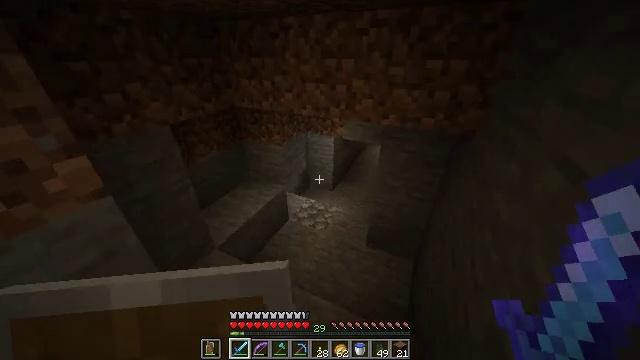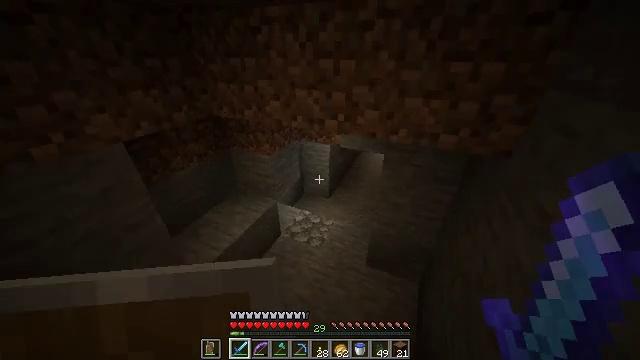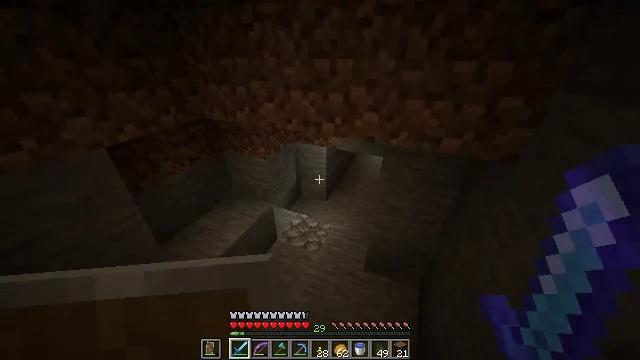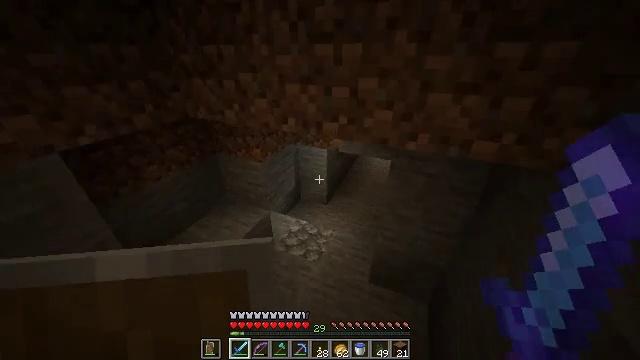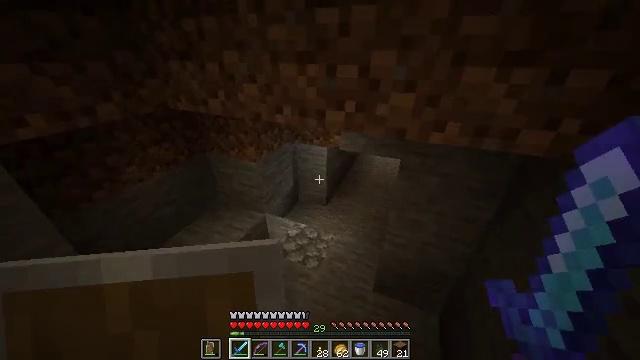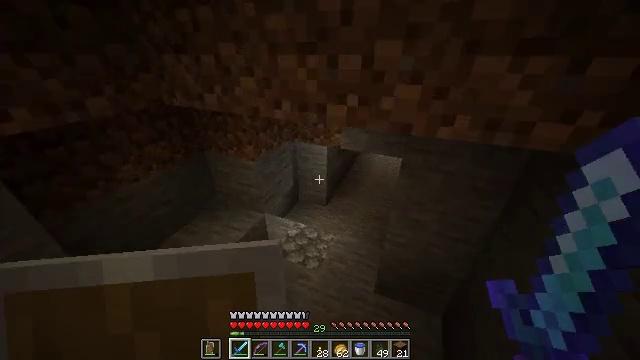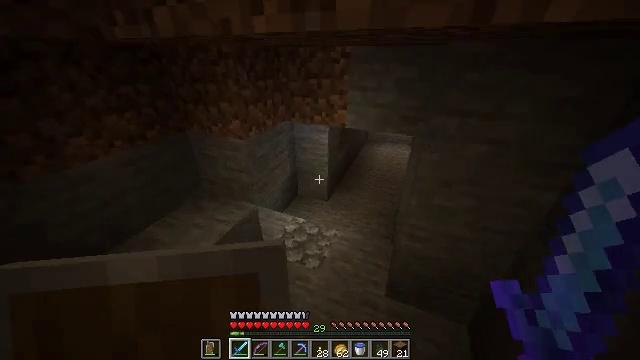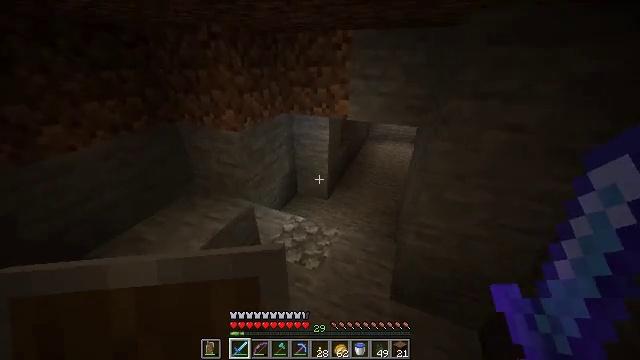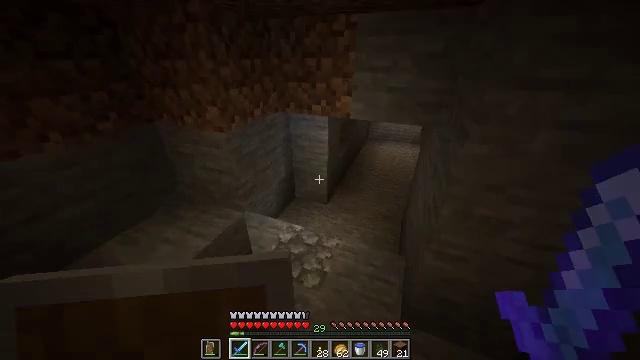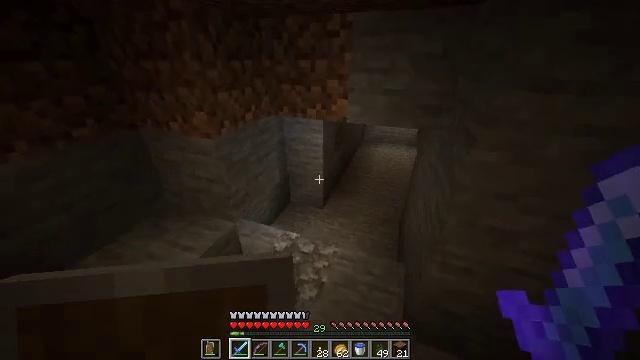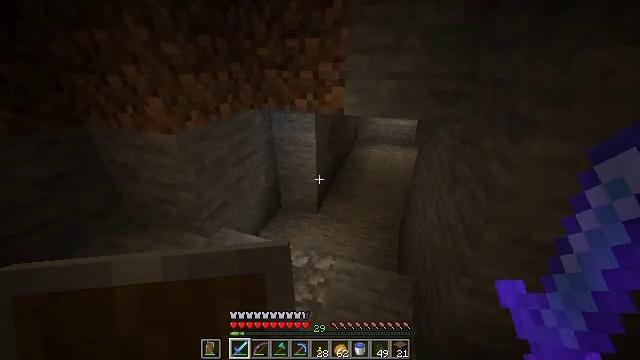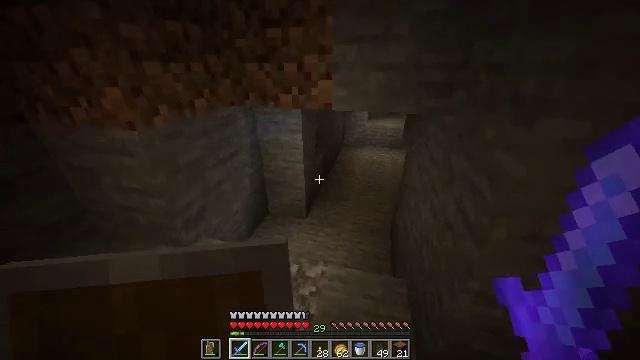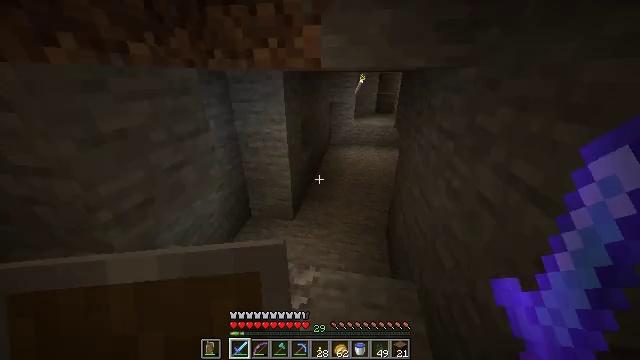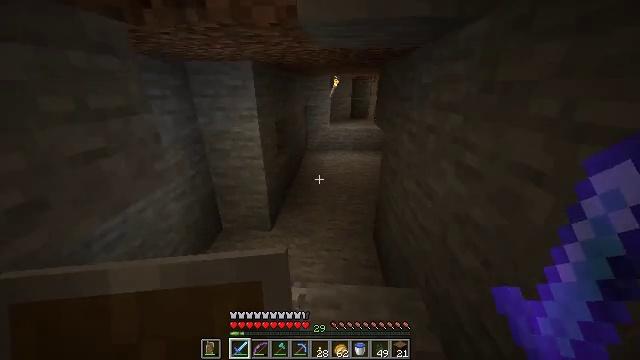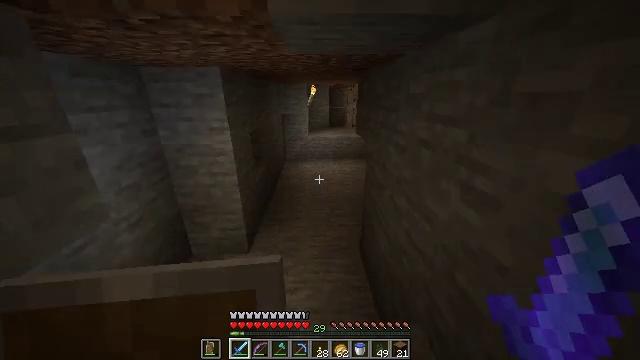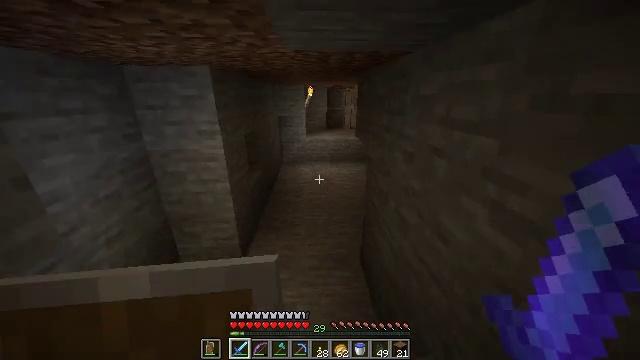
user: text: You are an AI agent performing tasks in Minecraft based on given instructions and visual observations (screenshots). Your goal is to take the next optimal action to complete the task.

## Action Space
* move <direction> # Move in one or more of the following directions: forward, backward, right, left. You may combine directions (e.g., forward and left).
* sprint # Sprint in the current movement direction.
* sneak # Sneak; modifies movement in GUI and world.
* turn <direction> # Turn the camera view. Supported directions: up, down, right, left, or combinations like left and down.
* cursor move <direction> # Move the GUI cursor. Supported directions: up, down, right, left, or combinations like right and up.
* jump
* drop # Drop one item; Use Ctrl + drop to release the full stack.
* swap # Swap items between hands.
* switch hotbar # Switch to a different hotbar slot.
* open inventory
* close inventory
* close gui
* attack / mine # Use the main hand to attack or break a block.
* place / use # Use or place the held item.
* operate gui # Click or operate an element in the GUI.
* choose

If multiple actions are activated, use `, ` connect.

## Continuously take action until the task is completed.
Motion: motion action
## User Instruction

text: Gather beetroots by breaking the plants.
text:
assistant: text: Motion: move forward, turn right
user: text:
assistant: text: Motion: move forward
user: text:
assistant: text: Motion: move forward
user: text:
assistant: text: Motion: move forward
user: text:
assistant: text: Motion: move forward
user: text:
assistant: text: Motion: move forward
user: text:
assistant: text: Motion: move forward
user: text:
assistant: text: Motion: move forward
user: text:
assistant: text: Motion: move forward, turn right
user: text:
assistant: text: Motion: move forward, turn right
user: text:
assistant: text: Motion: move forward, turn right and up
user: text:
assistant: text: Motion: move forward, turn right and up
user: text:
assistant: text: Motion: move forward, turn right and up
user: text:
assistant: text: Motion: move forward, turn right and up
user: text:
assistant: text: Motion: move forward
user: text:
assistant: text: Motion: move forward, turn right
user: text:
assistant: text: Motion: move forward, turn right and up
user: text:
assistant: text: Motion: move forward
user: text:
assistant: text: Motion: move forward, sprint
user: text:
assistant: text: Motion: move forward, sprint
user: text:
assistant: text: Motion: move forward
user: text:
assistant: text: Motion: move forward
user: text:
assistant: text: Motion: move forward
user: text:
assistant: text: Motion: move forward
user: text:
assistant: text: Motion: move forward
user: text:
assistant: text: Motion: move forward
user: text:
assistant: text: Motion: move forward
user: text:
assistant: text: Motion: move forward
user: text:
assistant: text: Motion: move forward
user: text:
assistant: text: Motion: move forward, turn right